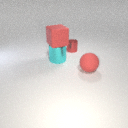
large red rubber sphere to the right of small red metal cylinder